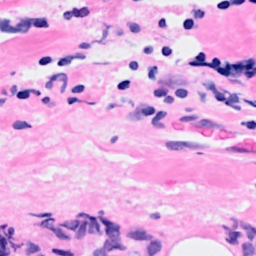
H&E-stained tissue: Breast